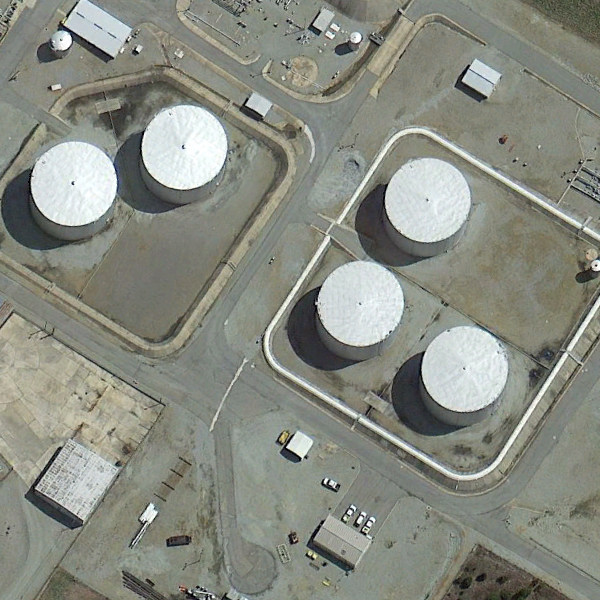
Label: StorageTanks